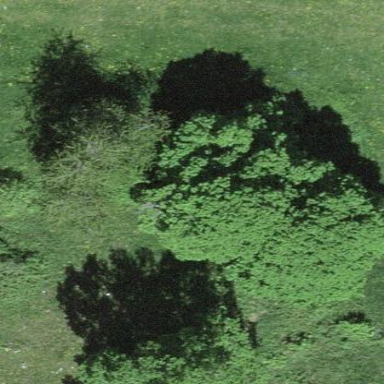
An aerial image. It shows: Forest area.